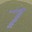
Label: 7